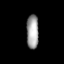
Tissue: lung
Cell type: Fibroblasts
Senescence score: 0.5651
Nuclear area (px): 412
Mean DAPI intensity: 156.49